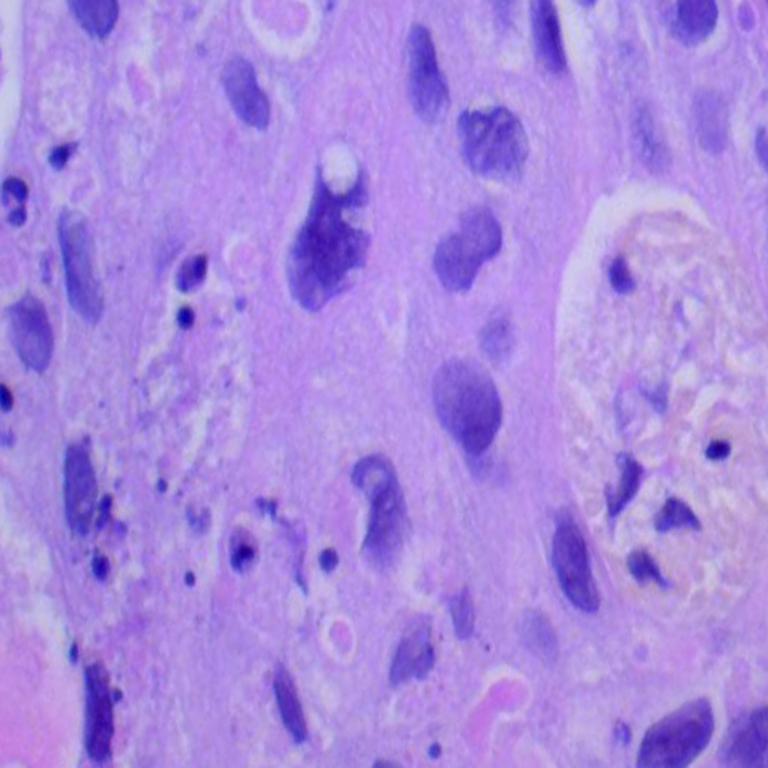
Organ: lung
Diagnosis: squamous carcinomas